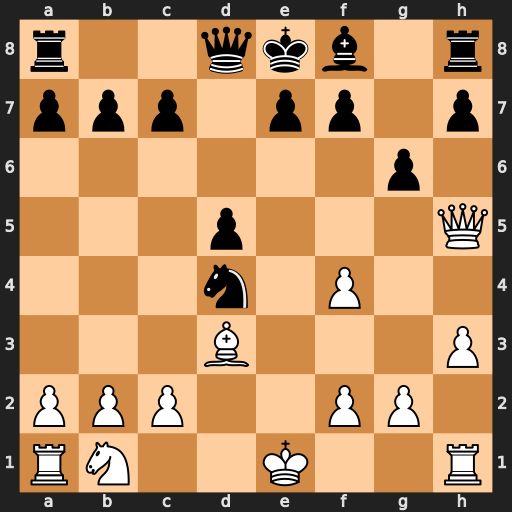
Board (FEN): r2qkb1r/ppp1pp1p/6p1/3p3Q/3n1P2/3B3P/PPP2PP1/RN2K2R
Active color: w
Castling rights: KQkq
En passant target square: -
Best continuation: Qe5 Nf3+ gxf3